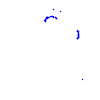
Particle: proton